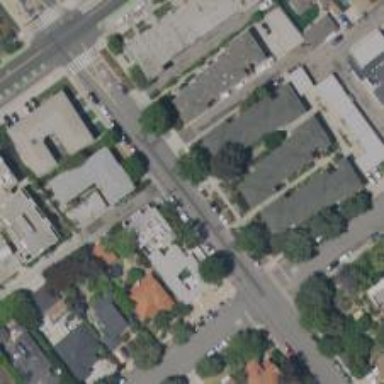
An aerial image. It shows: Residential alley used as service road.